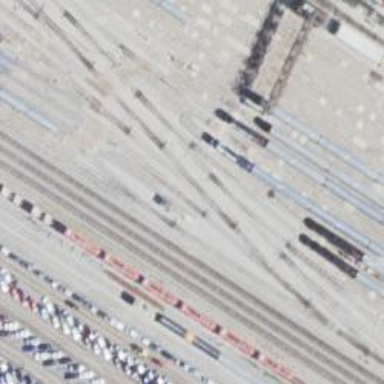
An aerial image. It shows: Railway yard used for servicing trains.